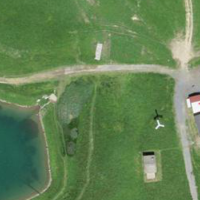
EUNIS habitat code: 23
Species observed at this site:
Eriophorum scheuchzeri
Erebia melampus
Carduus personata